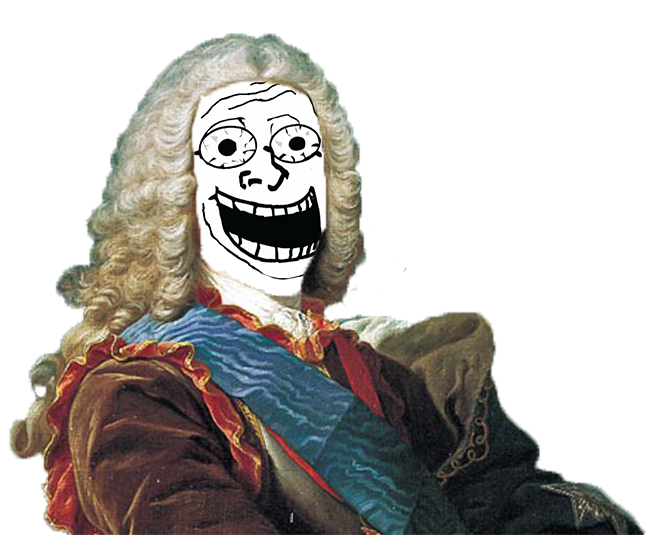
Label: 5_Smugjak